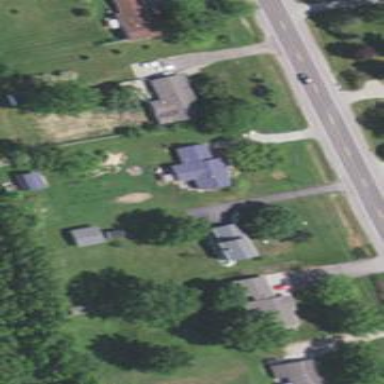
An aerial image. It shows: Driveway.